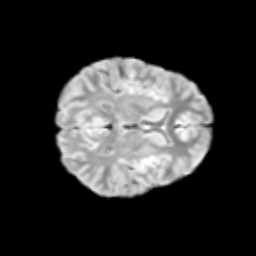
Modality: T2w
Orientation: axial
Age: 13
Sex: female
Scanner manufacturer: siemens
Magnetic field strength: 3 T
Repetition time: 3.8 s
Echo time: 0.07 s